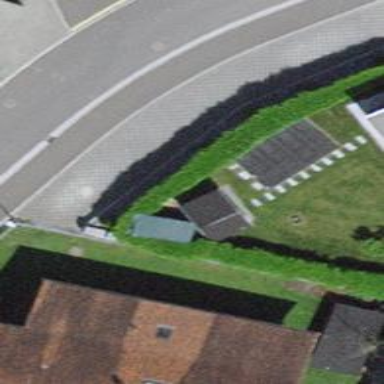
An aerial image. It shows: Hedge barrier.